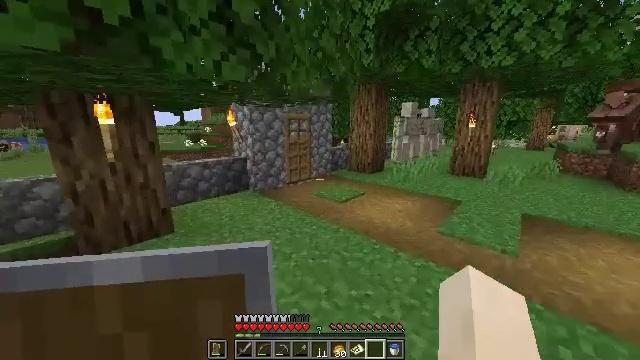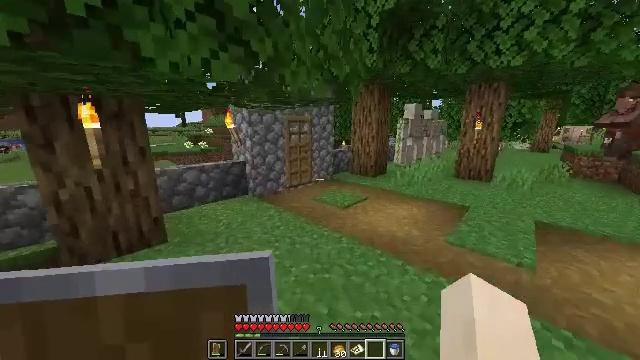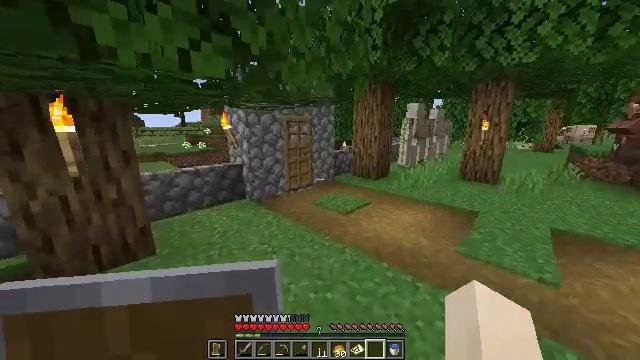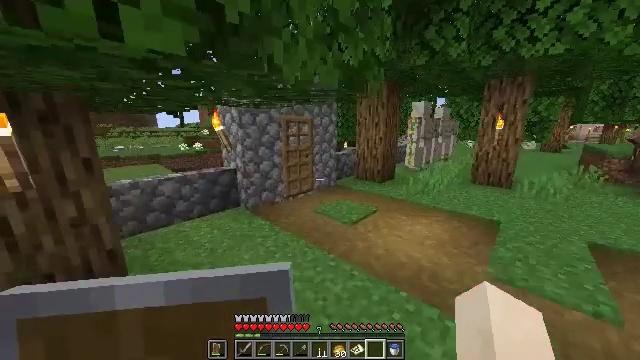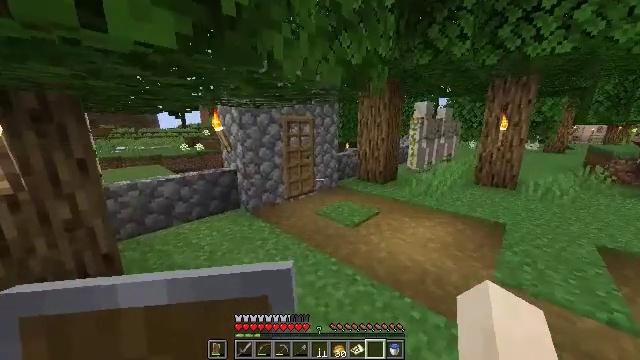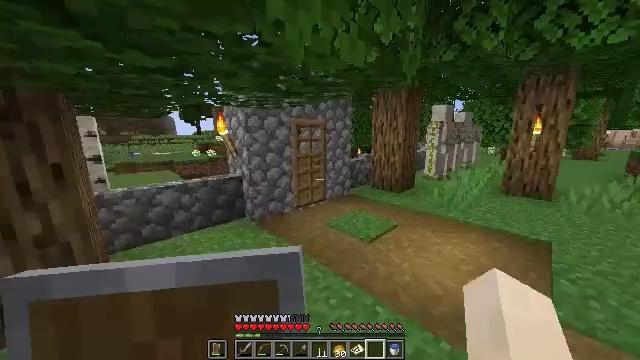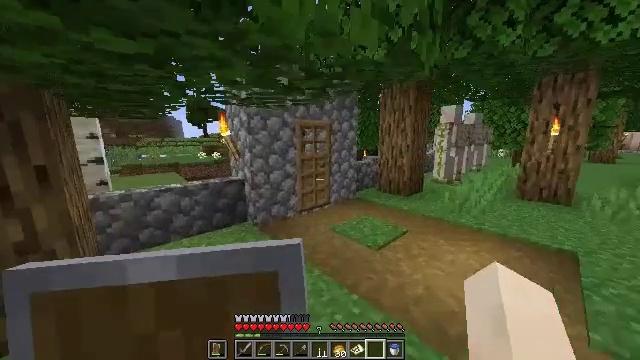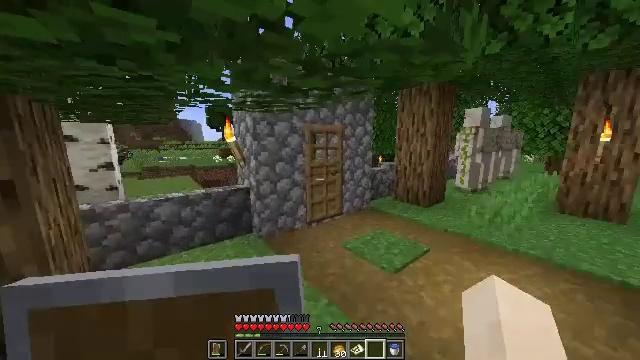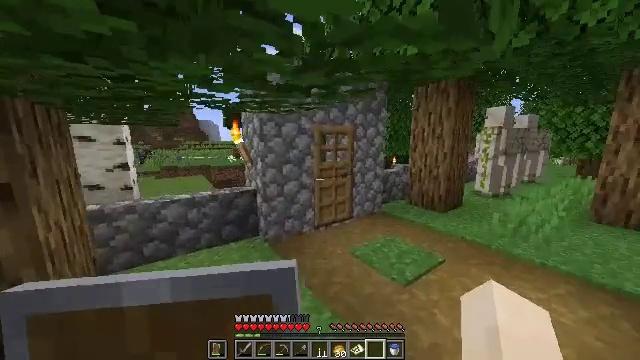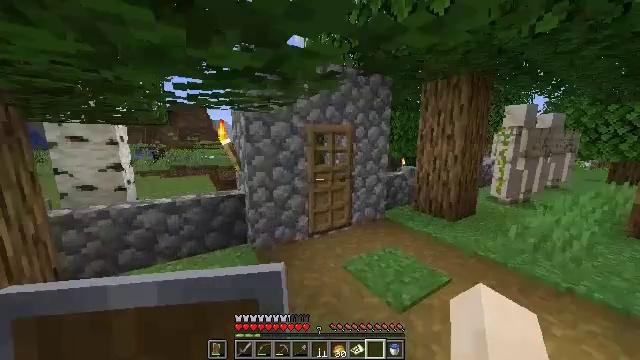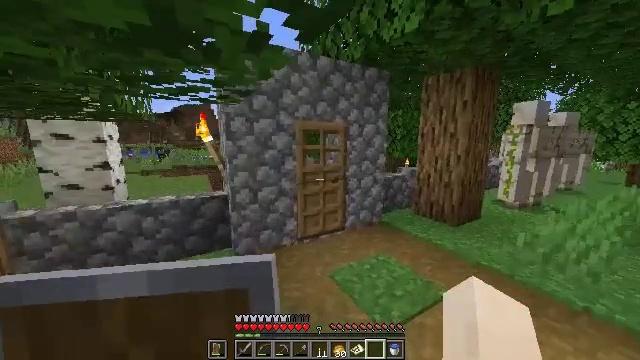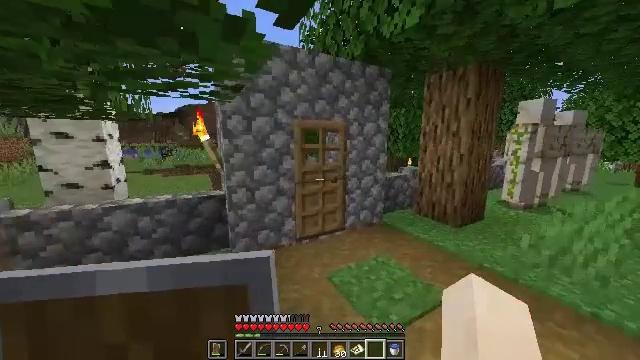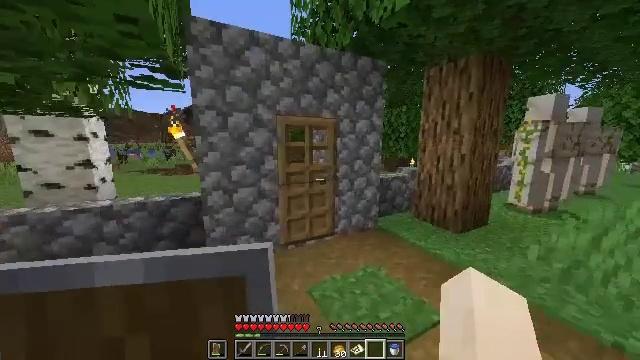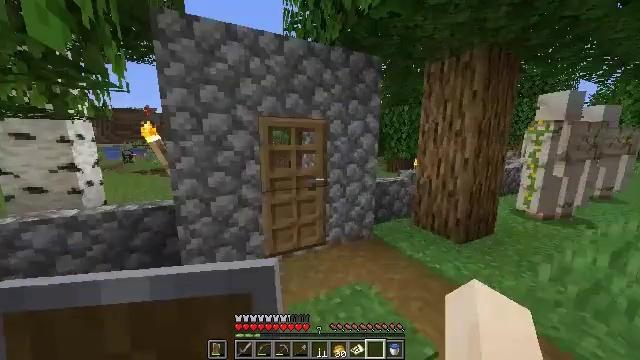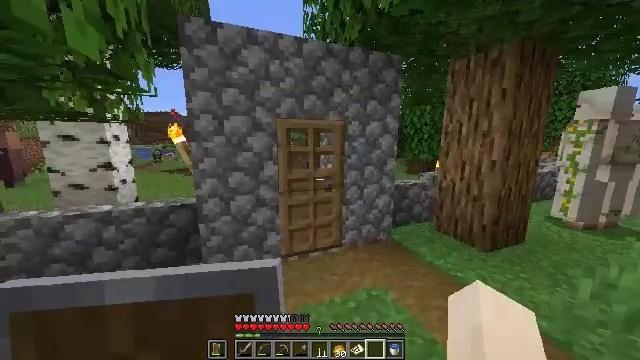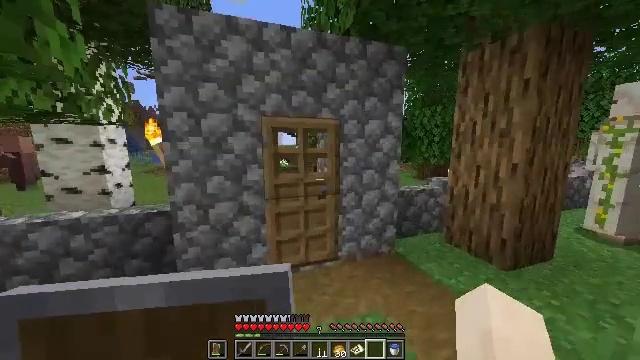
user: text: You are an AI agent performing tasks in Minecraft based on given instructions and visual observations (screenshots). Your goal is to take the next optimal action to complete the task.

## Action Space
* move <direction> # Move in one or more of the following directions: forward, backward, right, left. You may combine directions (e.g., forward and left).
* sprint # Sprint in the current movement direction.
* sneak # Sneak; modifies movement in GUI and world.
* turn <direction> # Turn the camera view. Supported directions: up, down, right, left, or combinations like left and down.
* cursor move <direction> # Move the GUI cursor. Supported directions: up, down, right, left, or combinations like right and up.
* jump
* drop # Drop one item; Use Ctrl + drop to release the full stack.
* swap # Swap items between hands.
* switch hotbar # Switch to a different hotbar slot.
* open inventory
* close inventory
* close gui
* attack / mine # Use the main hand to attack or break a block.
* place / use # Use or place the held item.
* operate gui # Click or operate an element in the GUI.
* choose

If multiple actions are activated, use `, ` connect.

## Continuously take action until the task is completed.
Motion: motion action
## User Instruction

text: Harvest the blue orchid and add it to your inventory.
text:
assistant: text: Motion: move forward
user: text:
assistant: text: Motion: move forward
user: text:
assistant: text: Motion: move forward
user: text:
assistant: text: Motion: move forward
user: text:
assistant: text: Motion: move forward, turn left and up
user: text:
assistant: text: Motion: move forward, turn left
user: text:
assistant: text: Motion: move forward and move right, turn left and up
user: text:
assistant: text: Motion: move forward and move right, turn left
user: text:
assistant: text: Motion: move forward and move right, turn left
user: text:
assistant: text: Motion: move forward and move right, turn left
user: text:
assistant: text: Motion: move forward and move right
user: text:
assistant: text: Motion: move forward and move right, turn left
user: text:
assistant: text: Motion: move forward and move right, turn left
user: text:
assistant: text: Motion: move forward and move right, turn left
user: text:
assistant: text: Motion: move forward, turn left and up
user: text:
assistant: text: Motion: move forward, turn left
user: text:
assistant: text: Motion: move forward, turn left, use / place
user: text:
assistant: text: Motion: move forward, use / place
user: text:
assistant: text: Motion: move forward
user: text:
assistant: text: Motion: move forward
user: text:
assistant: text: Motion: move forward
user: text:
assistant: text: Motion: move forward, turn left
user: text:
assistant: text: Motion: move forward, turn left and down
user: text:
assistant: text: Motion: move forward, turn left and down
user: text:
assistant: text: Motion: move forward
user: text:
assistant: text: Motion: move forward
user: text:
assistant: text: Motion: move forward
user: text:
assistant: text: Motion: move forward
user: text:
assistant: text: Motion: move forward
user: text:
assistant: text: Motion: move forward, turn left and up